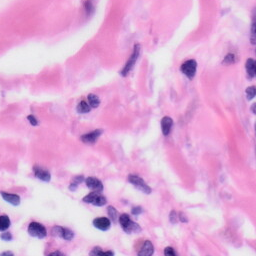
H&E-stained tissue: Skin